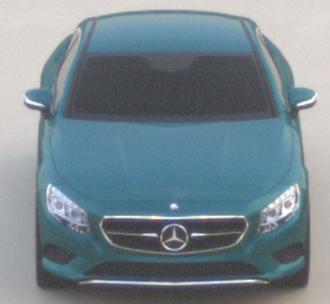
Make: Mercedes-Benz
Model: S 400 Coupé
Detailed model: S-Class (217) Coupé
Model produced from: 2015/10
Model produced until: 2017/09
Doors: 2
Color: blue
Road condition: dry road
Daytime: sunrise or sunset
Contrast: low contrast